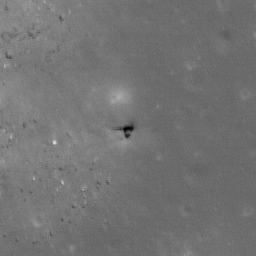
Pit: Milichius A 1
Host crater: Milichius A
Host type: impact_melt
Lunar coordinates: latitude 9.264, longitude 327.927